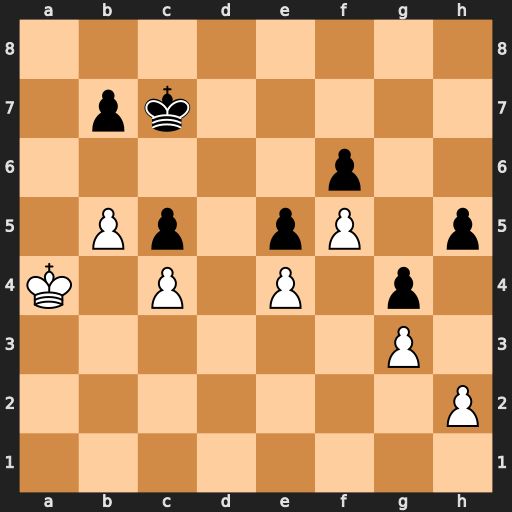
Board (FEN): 8/1pk5/5p2/1Pp1pP1p/K1P1P1p1/6P1/7P/8
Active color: w
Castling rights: -
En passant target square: -
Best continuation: Ka5 Kc8 Kb6 Kb8 Kxc5